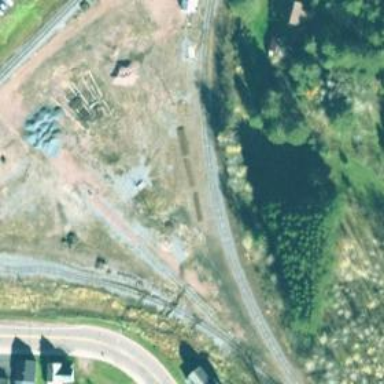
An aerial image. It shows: Disused railway spur.